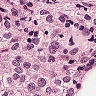
Metastatic tissue present: yes